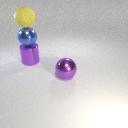
large yellow rubber sphere above large purple metal cylinder